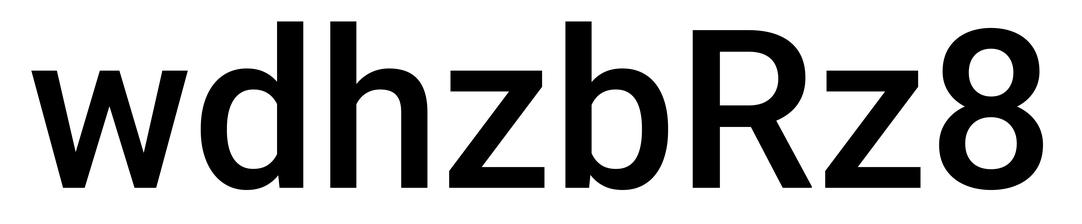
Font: Roboto_Medium